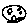
Label: moon